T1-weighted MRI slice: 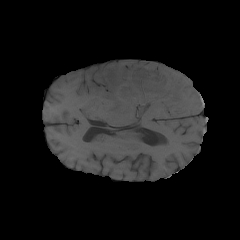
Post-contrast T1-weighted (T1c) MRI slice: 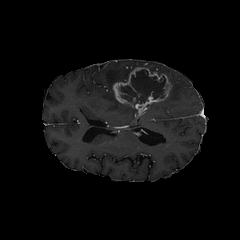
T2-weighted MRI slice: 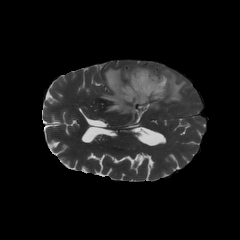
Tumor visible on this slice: yes